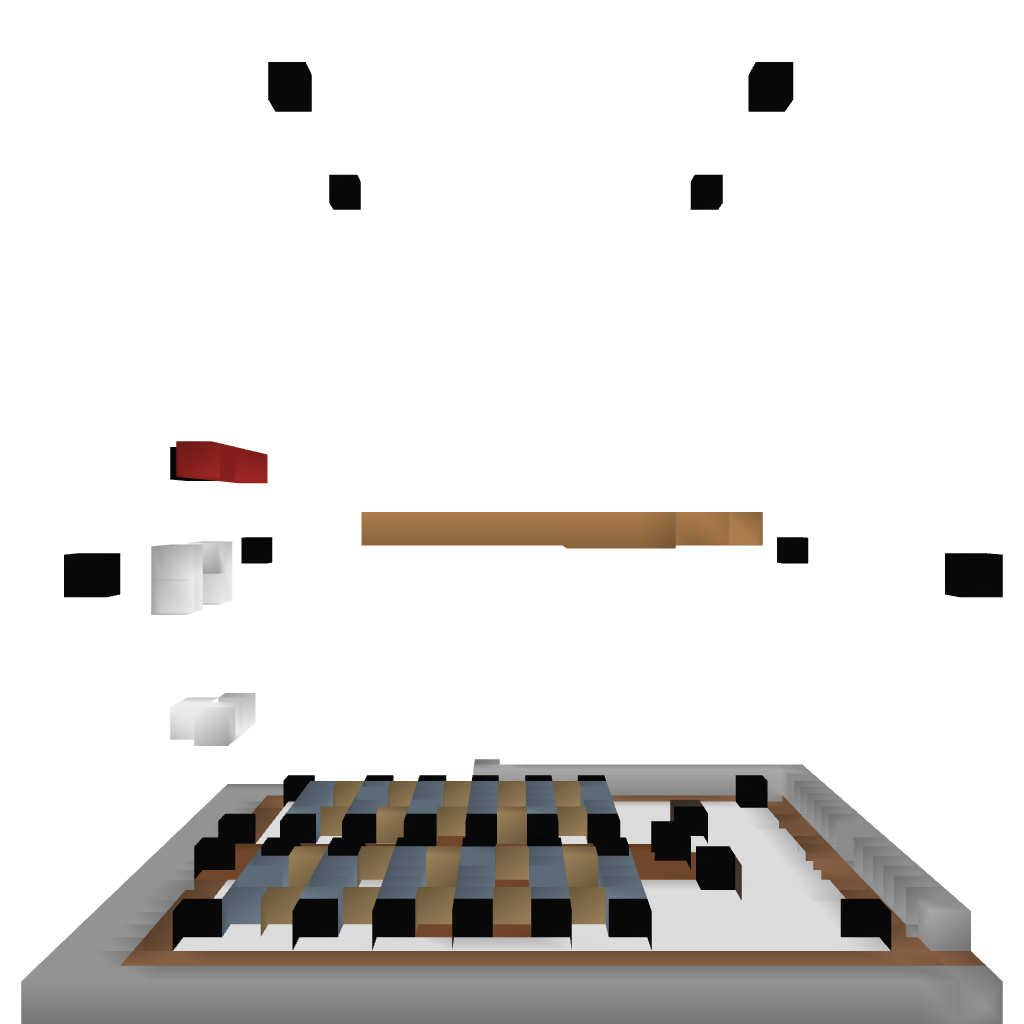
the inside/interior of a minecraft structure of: Church